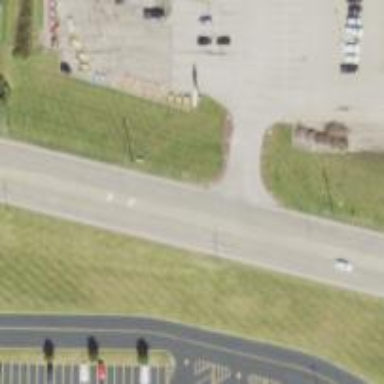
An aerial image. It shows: Secondary road with asphalt surface.